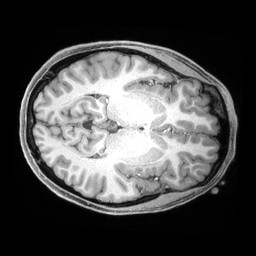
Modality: T1w
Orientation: axial
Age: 20
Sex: female
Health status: healthy
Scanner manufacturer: siemens
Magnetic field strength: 3 T
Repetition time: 2.4 s
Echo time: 0.00194 s